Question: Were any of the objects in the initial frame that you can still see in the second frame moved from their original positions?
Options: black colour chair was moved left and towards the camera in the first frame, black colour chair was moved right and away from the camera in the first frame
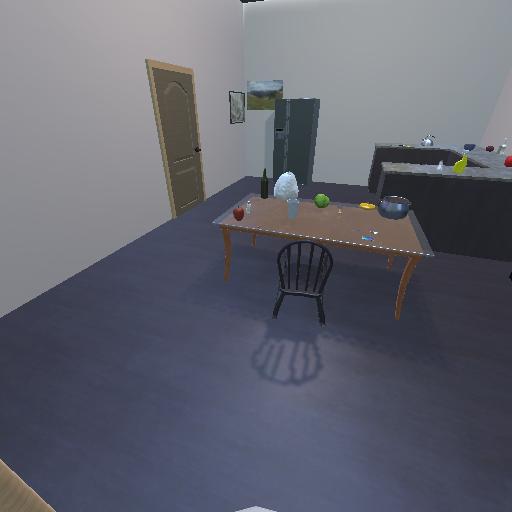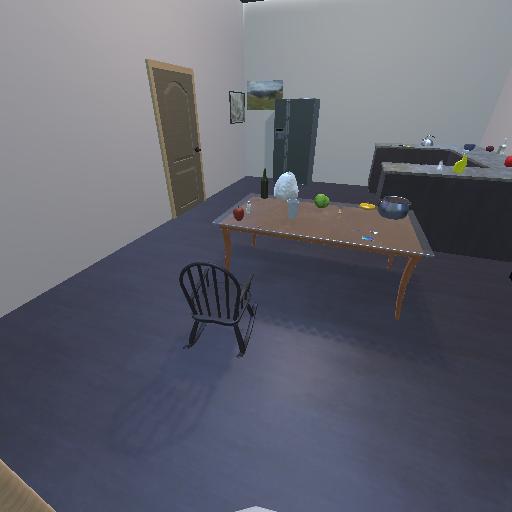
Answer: black colour chair was moved left and towards the camera in the first frame